Question: I know the Title may be hard to understand. I will list the XML and the XSLT and hopefully it will be more clear.
'''
<?xml version="1.0"?>
<software_inventory>
<software xmlns:xsi="Software.xsd">
<title>Adobe Photoshop</title>
<vendor>Adobe</vendor>
<category>Graphics</category>
<support_platforms>
<Platform>Windows 7</Platform>
<Platform>Windows 8</Platform>
<Platform>Windows 8.1</Platform>
</support_platforms>
<Approved_Versions>
<Version Hardware_Requirements="4GB Ram 2GB Hard Drive" Software_Requiremnts="32/64 bit" Price="399">CS 5.5</Version>
</Approved_Versions>
</software>
<software>
<title>Winzip</title>
<vendor>Winzip International</vendor>
<category>Utility</category>
<support_platforms>
<platform>Windows Vista</platform>
<platform>Windows 7</platform>
<platform>Windows 8</platform>
<platform>Windows 8.1</platform>
</support_platforms>
<Approved_Versions>
<Version Hardware_Requirements="2GB Ram 250MB Hard Drive" Software_Requiremnts="32/64 bit" Price="29.99">19</Version>
</Approved_Versions>
</software>
<software>
<title>Office 365</title>
<vendor>Microsoft</vendor>
<category>Productivity</category>
<support_platforms>
<platform>Windows Vista</platform>
<platform>Windows 7</platform>
<platform>Windows 8</platform>
<platform>Windows 8.1</platform>
</support_platforms>
<Approved_Versions>
<Version Hardware_Requirements="4GB Ram 2GB Hard Drive" Software_Requiremnts="32/64 bit" Price="99">Office 365</Version>
</Approved_Versions>
</software>
<software>
<title>Visual Studio</title>
<vendor>Microsoft</vendor>
<category>Development</category>
<support_platforms>
<platform>Windows 7</platform>
<platform>Windows 8</platform>
<platform>Windows 8.1</platform>
</support_platforms>
<Approved_Versions>
<Version Hardware_Requirements="4GB Ram 2GB Hard Drive" Software_Requiremnts="32/64 bit" Price="1199">2013</Version>
</Approved_Versions>
</software>
<software>
<title>Google Chrome</title>
<vendor>Google</vendor>
<category>Productivity</category>
<support_platforms>
<platforms>Windows Vista</platforms>
<platform>Windows 7</platform>
<platform>Windows 8</platform>
<platform>Windows 8.1</platform>
</support_platforms>
<Approved_Versions>
<Version Hardware_Requirements="1GB Ram 250MB Hard Drive" Software_Requiremnts="32/64 bit" Price="0">23</Version>
</Approved_Versions>
</software>
<software>
<title>Microsoft SQL Server 2012</title>
<vendor>Microsoft</vendor>
<category>DBMS</category>
<support_platforms>
<platform>Windows 7</platform>
<platform>Windows 8</platform>
<platform>Windows 8.1</platform>
<platform>Windows Server 2012</platform>
</support_platforms>
<Approved_Versions>
<Version Hardware_Requirements="4GB Ram 4GB Hard Drive" Software_Requiremnts="64 bit" Price="3990">2012</Version>
</Approved_Versions>
</software>
<software>
<title>Microsoft Paint</title>
<vendor>Microsoft</vendor>
<category>Graphics</category>
<support_platforms>
<platform>Windows 7</platform>
<platform>Windows 8</platform>
<platform>Windows 8.1</platform>
<platform>Linux</platform>
</support_platforms>
<Approved_Versions>
<Version Hardware_Requirements="16GB Ram 1TB Hard Drive" Software_Requiremnts="32/64 bit" Price="<PHONE>">22</Version>
</Approved_Versions>
</software>
<software>
<title>Notepad</title>
<vendor>Microsoft</vendor>
<category>Development</category>
<support_platforms>
<platform>Windows 7</platform>
<platform>Windows 8</platform>
<platform>Windows 8.1</platform>
</support_platforms>
<Approved_Versions>
<Version Hardware_Requirements="32GB Ram 500MB Hard Drive" Software_Requiremnts="32/64 bit" Price="500000">3</Version>
</Approved_Versions>
</software>
<software>
<title>Oracle Database</title>
<vendor>Oracle</vendor>
<category>DBMS</category>
<support_platforms>
<platform>Windows 7</platform>
<platform>Windows 8</platform>
<platform>Windows 8.1</platform>
<platform>Windows Server 2012</platform>
</support_platforms>
<Approved_Versions>
<Version Hardware_Requirements="8GB Ram 4GB Hard Drive" Software_Requiremnts="64 bit" Price="4000">Enterprise Edition</Version>
<Version Hardware_Requirements="8GB Ram 3GB Hard Drive" Software_Requiremnts="64 bit" Price="3000">Standard Edition</Version>
</Approved_Versions>
</software>
<software>
<title>Adobe Dreamweaver</title>
<vendor>Adobe</vendor>
<category>Development</category>
<support_platforms>
<platform>Windows 7</platform>
<platform>Windows 8</platform>
<platform>Windows 8.1</platform>
</support_platforms>
<Approved_Versions>
<Version Hardware_Requirements="2GB Ram 500MB Hard Drive" Software_Requiremnts="32/64 bit" Price="299">CS5</Version>
</Approved_Versions>
</software>
<software>
<title>Adobe Fireworks</title>
<vendor>Adobe</vendor>
<category>Graphics</category>
<support_platforms>
<platform>Windows 7</platform>
<platform>Windows 8</platform>
<platform>Windows 8.1</platform>
</support_platforms>
<Approved_Versions>
<Version Hardware_Requirements="2GB Ram 500MB Hard Drive" Software_Requiremnts="32/64 bit" Price="399">CS5</Version>
</Approved_Versions>
</software>
<software>
<title>Adobe Flash</title>
<vendor>Adobe</vendor>
<category>Development</category>
<support_platforms>
<platform>Windows 7</platform>
<platform>Windows 8</platform>
<platform>Windows 8.1</platform>
</support_platforms>
<Approved_Versions>
<Version Hardware_Requirements="4GB Ram 1GB Hard Drive" Software_Requiremnts="32/64 bit" Price="499">CS5</Version>
</Approved_Versions>
</software>
<software>
<title>Adobe Illustrator</title>
<vendor>Adobe</vendor>
<category>Development</category>
<support_platforms>
<platform>Windows 7</platform>
<platform>Windows 8</platform>
<platform>Windows 8.1</platform>
</support_platforms>
<Approved_Versions>
<Version Hardware_Requirements="4GB Ram 500MB Hard Drive" Software_Requiremnts="32/64 bit" Price="499">CS5</Version>
</Approved_Versions>
</software>
<software>
<title>Google Earth Pro</title>
<vendor>Google</vendor>
<category>Productivity</category>
<support_platforms>
<platform>Windows 7</platform>
<platform>Windows 8</platform>
<platform>Windows 8.1</platform>
</support_platforms>
<Approved_Versions>
<Version Hardware_Requirements="4GB Ram 500MB Hard Drive" Software_Requiremnts="32/64 bit" Price="999">14</Version>
</Approved_Versions>
</software>
<software>
<title>Eclipse</title>
<vendor>The Eclipse Foundation</vendor>
<category>Development</category>
<support_platforms>
<platform>Windows 7</platform>
<platform>Windows 8</platform>
<platform>Windows 8.1</platform>
</support_platforms>
<Approved_Versions>
<Version Hardware_Requirements="4GB Ram 500MB Hard Drive" Software_Requiremnts="32/64 bit" Price="0">12</Version>
</Approved_Versions>
</software>
<software>
<title>Candy Crush Saga</title>
<vendor>King.com ltd.</vendor>
<category>Productivity</category>
<support_platforms>
<platform>Windows 7</platform>
<platform>Windows 8</platform>
<platform>Windows 8.1</platform>
</support_platforms>
<Approved_Versions>
<Version Hardware_Requirements="32GB Ram 500GB Hard Drive" Software_Requiremnts="32/64 bit" Price="<PHONE>">99</Version>
</Approved_Versions>
</software>
</software_inventory>
'''
'''
<?xml version="1.0" encoding="utf-8"?>
<xsl:stylesheet version="1.0" xmlns:xsl="http://www.w3.org/1999/XSL/Transform"
xmlns:msxsl="urn:schemas-microsoft-com:xslt" exclude-result-prefixes="msxsl">
<xsl:output method="html"/>
<xsl:template match="/" >
<html>
<head>
<title>Software</title>
</head>
<body>
<h1>Software Titles for each category, sorted by price</h1>
<table border="1">
<tr>
<th>Software Title</th>
<th>Category</th>
<th>Price</th>
</tr>
<xsl:for-each select="software_inventory/software">
<xsl:sort select="category"/>
<xsl:sort select="Approved_Versions/Version/@Price" data-type="number"/>
<tr>
<td>
<xsl:value-of select="title"/>
</td>
<td>
<xsl:value-of select="category"/>
</td>
<td>$
<xsl:value-of select="Approved_Versions/Version/@Price"/>
</td>
</tr>
</xsl:for-each>
</table>
<h1>Software Titles for each operating system, sorted by category</h1>
<table border="1">
<tr>
<th>Software Title</th>
<th>Operating System</th>
<th>Category</th>
</tr>
<xsl:for-each select="software_inventory/software">
<xsl:sort select="category"/>
<tr>
<td>
<xsl:value-of select="title"/>
</td>
<td>
<xsl:for-each select="support_platforms/platform">
<xsl:value-of select="."/>,
<xsl:text>&#xA;&#xD;</xsl:text>
</xsl:for-each>
</td>
<td>
<xsl:value-of select="category"/>
</td>
</tr>
</xsl:for-each>
</table>
</body>
</html>
</xsl:template>
</xsl:stylesheet>
'''

Please take a look at the picture. You will see that the platforms are never added to the operating system cell for Adobe Photoshop. It just so happens that Adobe Photoshop is at the top of the list under the software_inventory node. I do not know if that is the reason or not. I tried stepping through the code and it just never selects the platforms for Adobe Photoshop. Does anyone see why this might be happening? What Can I do to fix it?
Thanks,
David
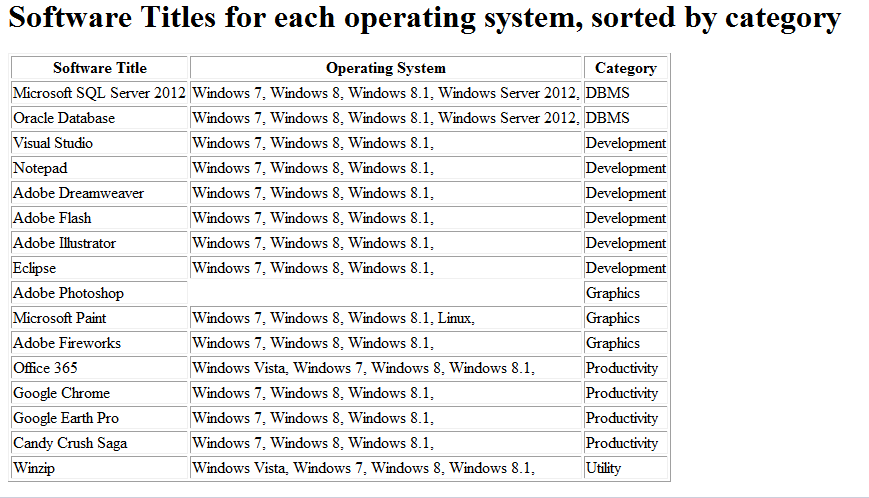
Answer: This is because for Adobe Photoshop the elements are
'''
<Platform></Platform>
'''
while you check for 'platform'. This is case sensitive, use
'''
<platform>Windows 7</platform>
'''
instead.